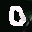
Label: 0